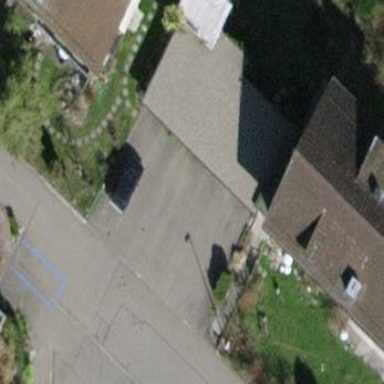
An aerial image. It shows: Group of garages.